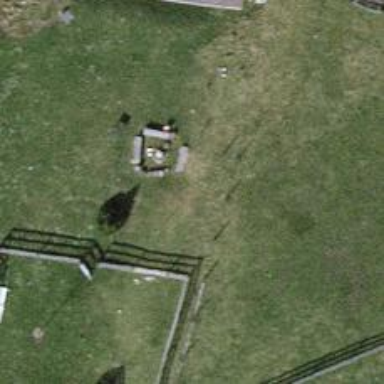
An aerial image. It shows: Gate.